Question: I think it's easy question who knows C, (i'm not)
I have code that checks if Proxy is enabled.
From Registry:

From 'cmd':
> C:\Users\Max>reg query "HKEY_CURRENT_USER\Software\Microsoft\Windows\Cur
rentVersion\Internet Settings" | find /i "proxyenable"
ProxyEnable REG_DWORD 0x1
Here is relevant snippets of code:
'''
#define POLICY_KEY TEXT("Software\\Microsoft\\Windows\\CurrentVersion\\Internet Settings")
...
HKEY hKey;
LONG lResult;
LONG lResultServer;
DWORD dwValue, dwType, dwSize = sizeof(dwValue);
DWORD szType = REG_SZ;
char rgValue [1024];
DWORD BufSize = sizeof(rgValue);
const char *defaultVal = "0";
lResult = RegOpenKeyEx(HKEY_CURRENT_USER, POLICY_KEY, 0, KEY_READ, &hKey);
if(lResult == ERROR_SUCCESS)
{
lResult = RegQueryValueEx(hKey, "ProxyEnable", 0, &dwType, (LPBYTE)&dwValue, &dwSize);
RegCloseKey(hKey);
}
// Exit if a policy value was found.
if(lResult == ERROR_SUCCESS)
{
if((int)lResult == 1) // <- problematic place
{
...
...
'''
I don't know why, but 'if((int)lResult == 1)' returns false.
What I need to do to comapare that 'lResult = 0x00000001'.
Thank you,
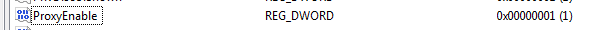
Answer: It's because 'lResult' is the success/failure status of the function call, not the actual value of the registry key. The actual value you get is in 'dwValue'.
It's very clear if you read <URL>.